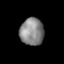
Tissue: prostate
Cell type: Epithelial cells
Senescence score: 0.3431
Nuclear area (px): 630
Mean DAPI intensity: 136.435